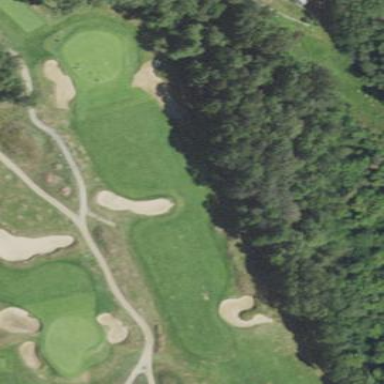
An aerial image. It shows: Grassy area designated as golf fairway.